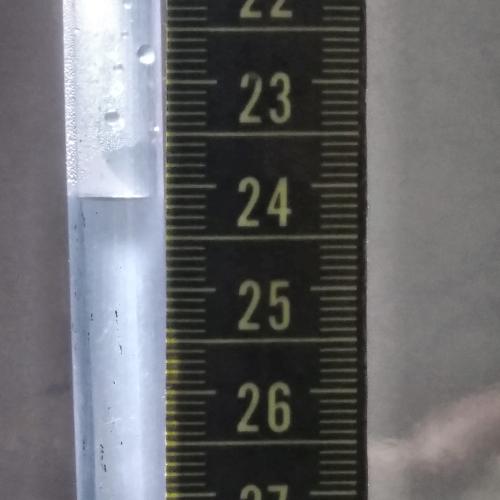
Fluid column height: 24.1 cm